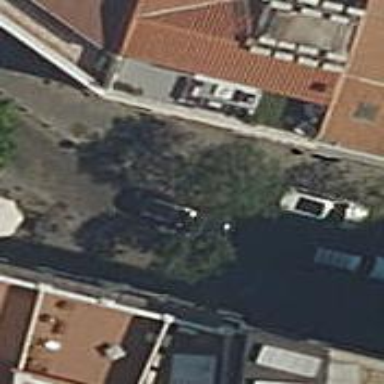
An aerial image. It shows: Broadleaved tree typically found along the streets.